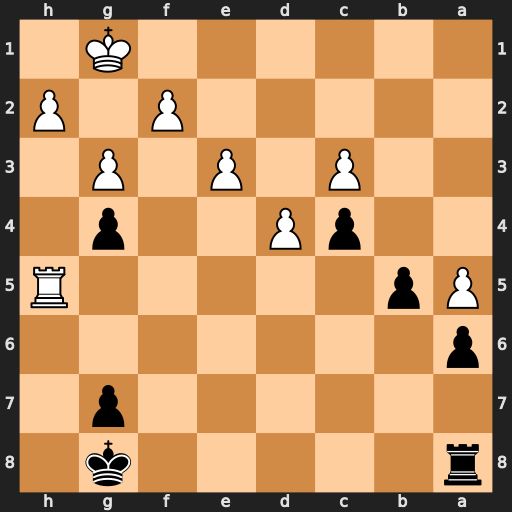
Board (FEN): r5k1/6p1/p7/Pp5R/2pP2p1/2P1P1P1/5P1P/6K1
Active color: b
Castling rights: -
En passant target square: -
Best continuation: b4 cxb4 Rc8 Rc5 Rxc5 bxc5 c3